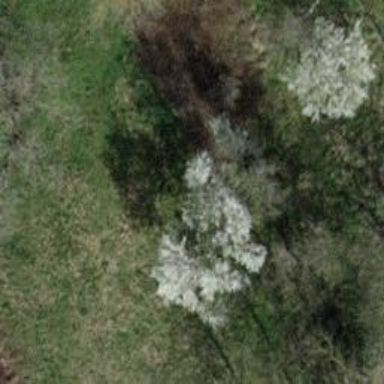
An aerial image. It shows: Deciduous broadleaved tree.